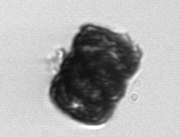
Label: Paralia_sulcata